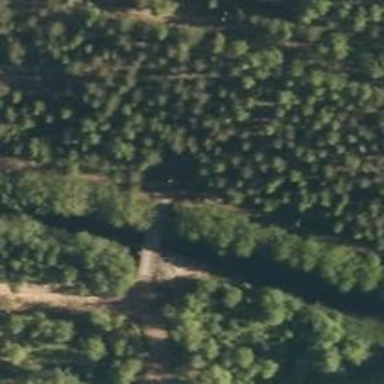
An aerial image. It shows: Path on bridge designed for nordic skiing. The skiing track is groomed for both classic and skating styles.